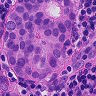
Metastatic tissue present: yes